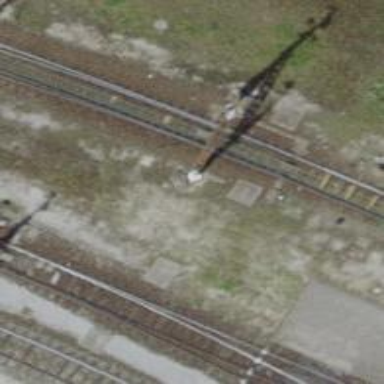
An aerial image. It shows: Railway switch.